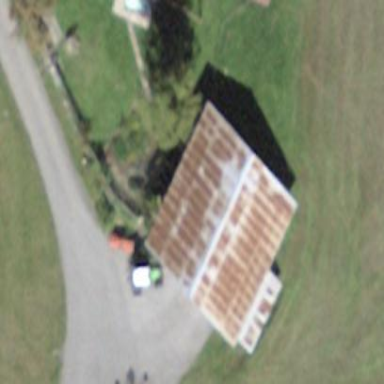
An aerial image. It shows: Shed.